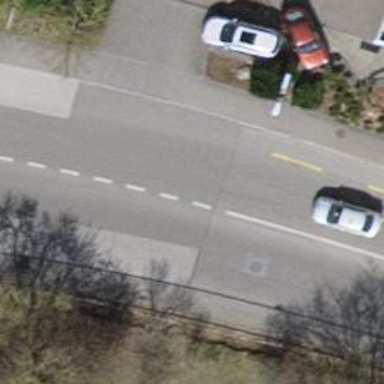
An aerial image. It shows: Bus stop with designated public transport stop position.